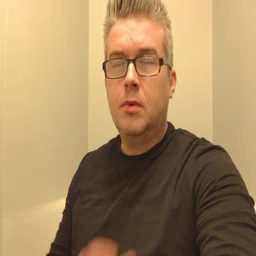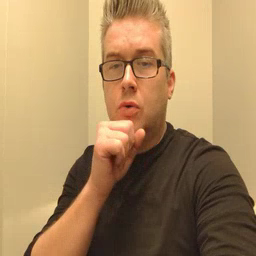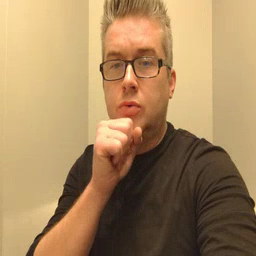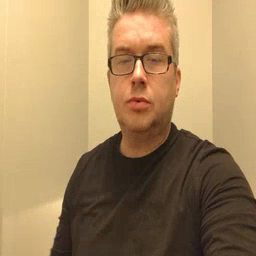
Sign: orange